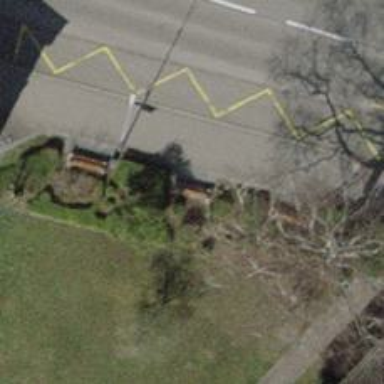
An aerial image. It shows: Brown bench.